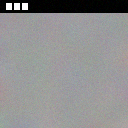
Screen state: on